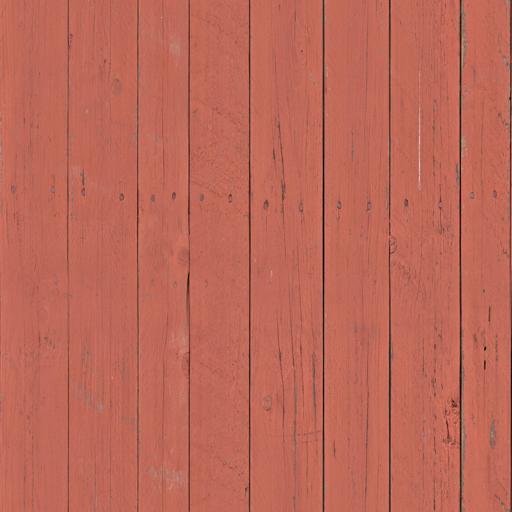
Tags: paint painted planks red wood